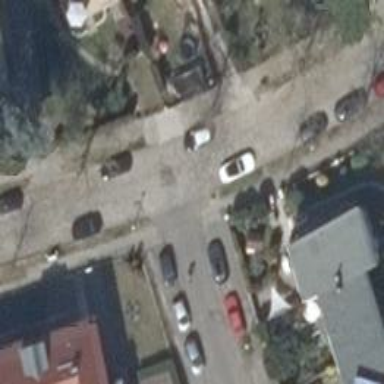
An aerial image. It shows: Footway.